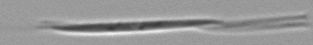
Label: Pseudo-nitzschia